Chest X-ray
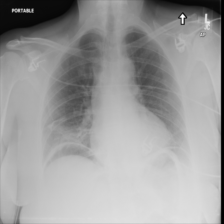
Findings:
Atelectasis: positive
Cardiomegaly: negative
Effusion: negative
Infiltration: negative
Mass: positive
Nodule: negative
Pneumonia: negative
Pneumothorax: negative
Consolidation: negative
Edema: negative
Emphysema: negative
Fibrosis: negative
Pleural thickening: negative
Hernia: negative